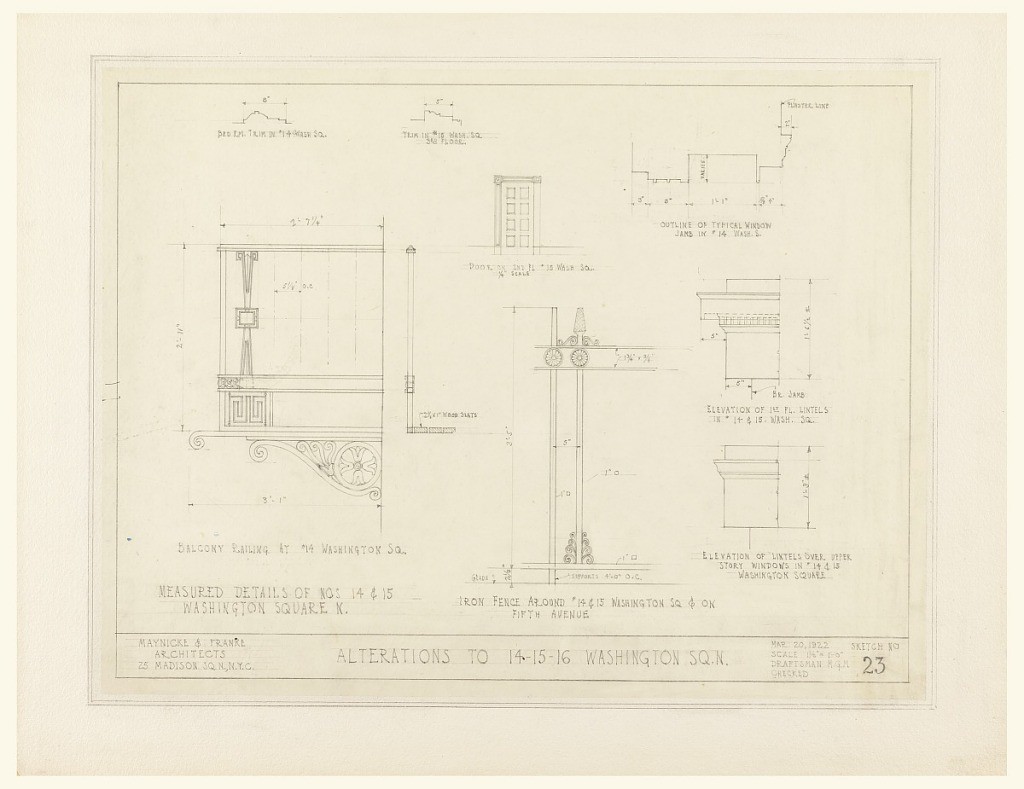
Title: Alterations to 14-15-16 Washington Square, New York, NY, Sketch No. 23
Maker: Maynicke & Franke
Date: March 20, 1922
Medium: Graphite on cream paper mounted on board
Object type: Drawing
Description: Drawing shows several designs, for the alterations of two buildings, including a door, balcony, iron fence, and 2nd story window, and 1st floor lintels. There are measurements throughout. Upper left: BED RM. TRIM IN #14 WASH SQ.; upper center: TRIM IN #15 WASH. SQ / 3RD FLOOR; upper right: OUTLINE OF TYPICAL WINDOW / JAMB IN #14 WASH. S.; center: DOOR ON 2nd FL #15 WASH SQ. / ¼" SCALE; lower left: MEASURED DETAILS  OF NOS 14 & 15 / WASHINGTON SQUARE N./ BALCONY RAILING. AT #14 WASHINGTON SQ.; lower right: IRON FENCE AROUND #14 & 15 WASHINGTON SQ & ON / FIFTH AVENUE; lower right: ELEVATION OF LINTELS OVER UPPER / STORY WINDOWS IN #14 & 15 / WASHINGTON SQUARE